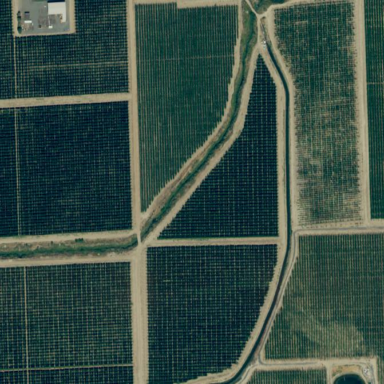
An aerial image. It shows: Orchard.